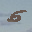
Label: 5